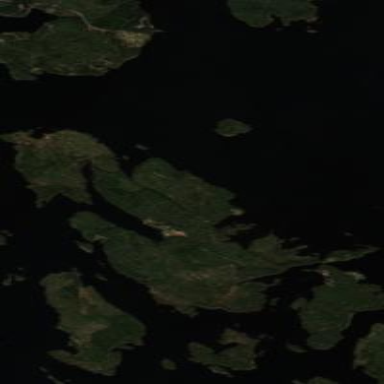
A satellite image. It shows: Island.